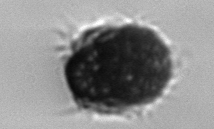
Label: Mesodinium